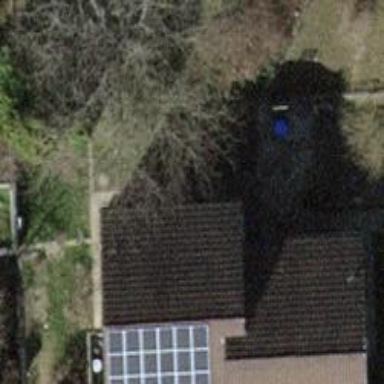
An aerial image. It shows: Gabled house with roof tiles.